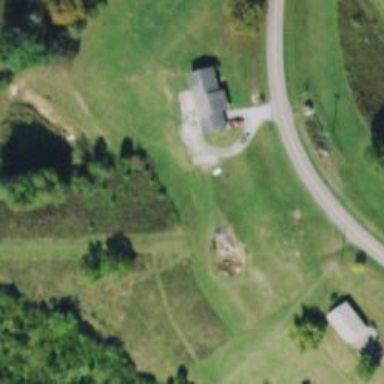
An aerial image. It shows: Driveway.